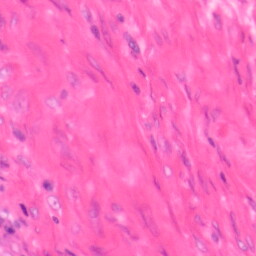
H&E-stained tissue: Colon